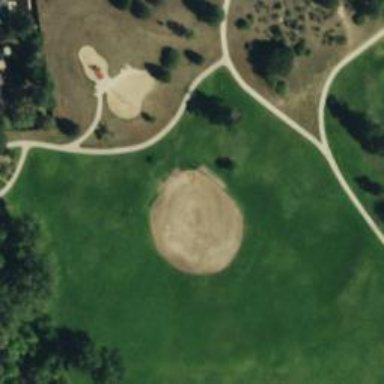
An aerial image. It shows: Baseball pitch for leisure land activities.